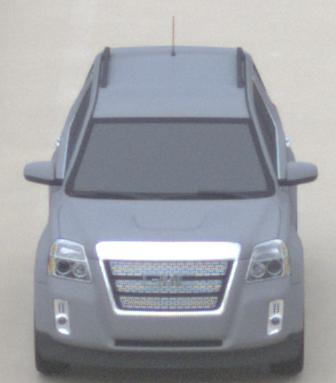
Make: GMC
Model: Terrain
Detailed model: Gen. 1
Model produced from: 2009
Model produced until: 2017
Doors: 5
Color: gray
Road condition: dry road
Daytime: midday
Contrast: low contrast